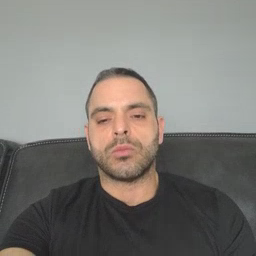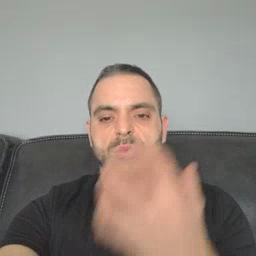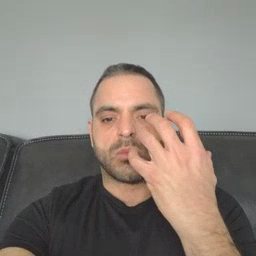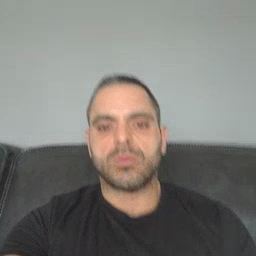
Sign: mad